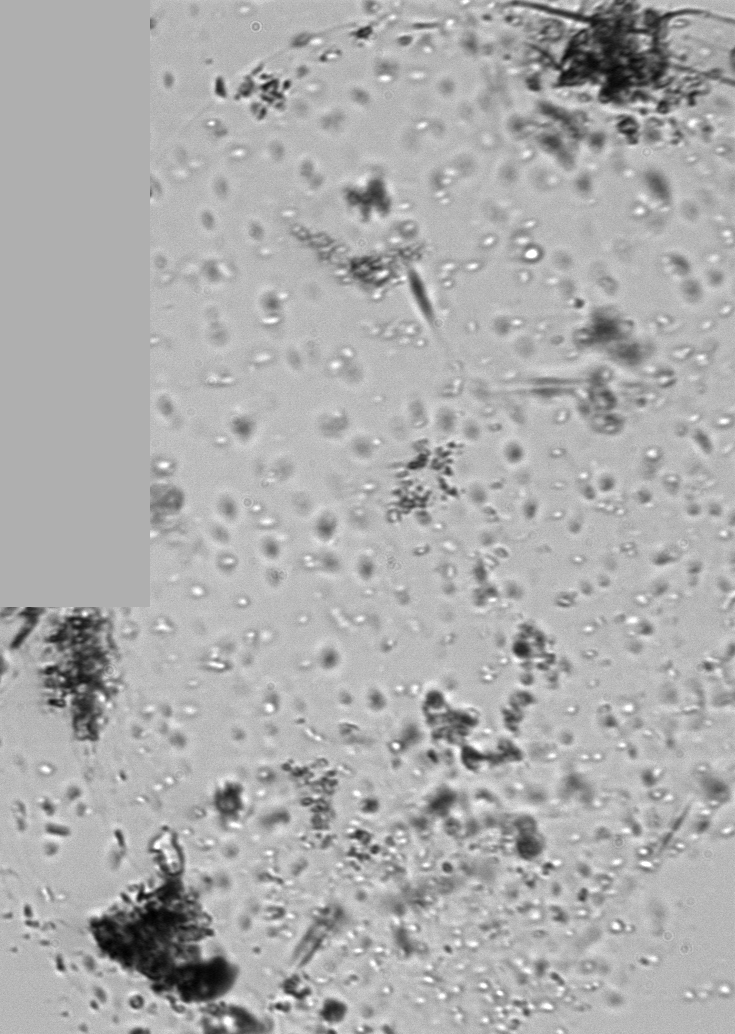
Label: Phaeocystis